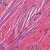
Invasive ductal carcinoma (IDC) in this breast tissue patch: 0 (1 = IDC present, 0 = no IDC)